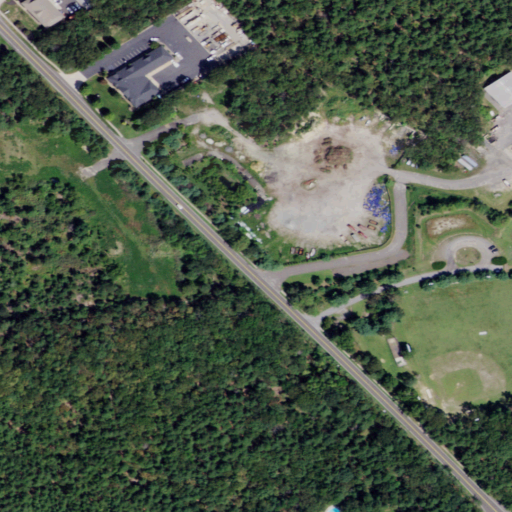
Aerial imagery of mountain in New Jersey named Jackson Hill containing mixed forest, open development, low intensity development, medium intensity development, deciduous forest, evergreen forest, cultivated crops, and high intensity development